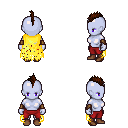
a pixel art fantasy rpg character, female body template, dark elf, purple skin, yellow tattered cape, red pants, brown mohawk hairstyle, leather bracers, brown shoes, four views (front, back, left, right), 2x2 character sprite sheet, small pixel art, hard edges, no anti-aliasing